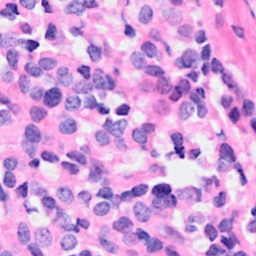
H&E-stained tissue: Breast